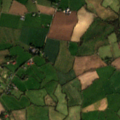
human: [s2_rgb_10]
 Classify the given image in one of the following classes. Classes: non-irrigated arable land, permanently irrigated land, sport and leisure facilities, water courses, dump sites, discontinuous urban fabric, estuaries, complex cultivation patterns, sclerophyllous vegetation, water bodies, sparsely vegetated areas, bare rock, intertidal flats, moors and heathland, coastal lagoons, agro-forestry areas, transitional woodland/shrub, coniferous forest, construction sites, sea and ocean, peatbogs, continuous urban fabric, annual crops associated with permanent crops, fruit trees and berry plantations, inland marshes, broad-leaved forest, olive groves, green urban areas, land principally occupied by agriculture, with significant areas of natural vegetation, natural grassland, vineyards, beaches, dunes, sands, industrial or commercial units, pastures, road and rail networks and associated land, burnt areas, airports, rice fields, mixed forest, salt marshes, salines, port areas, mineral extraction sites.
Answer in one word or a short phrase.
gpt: pastures